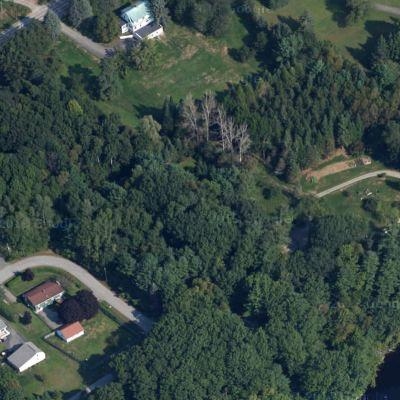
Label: eForest